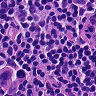
Metastatic tissue present: no